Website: bh-photo
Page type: customer-info-address
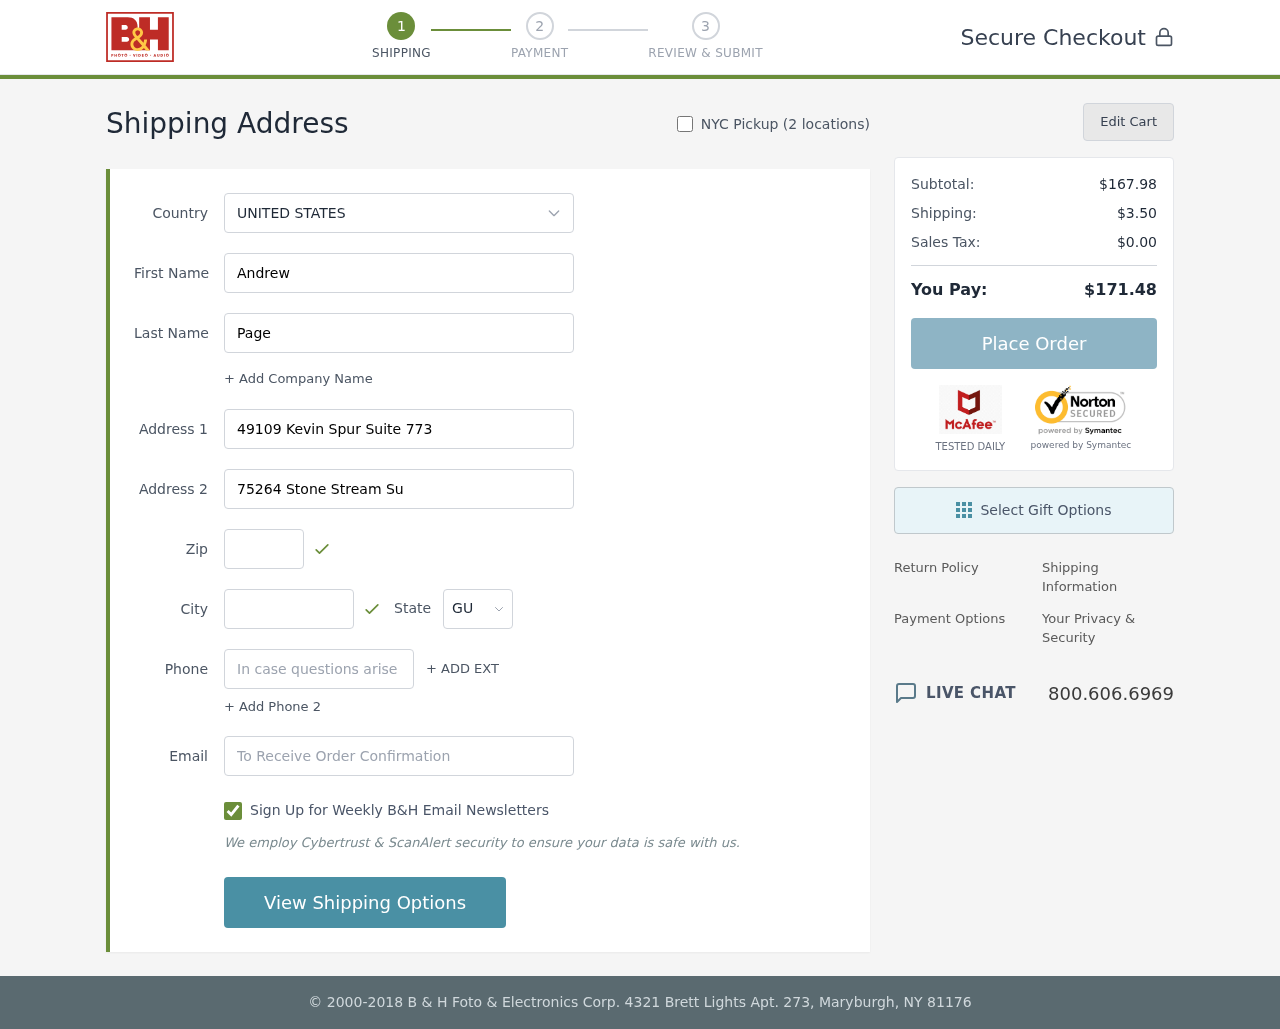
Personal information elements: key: PII_CITY
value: Gomezstad
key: PII_COUNTRY
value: United States
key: PII_EMAIL
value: andrew_page@hotmail.com
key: PII_FIRSTNAME
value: Andrew
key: PII_LASTNAME
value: Page
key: PII_PHONE
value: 4978889880
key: PII_POSTCODE
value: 07169
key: PII_STATE_ABBR
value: GU
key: PII_STREET
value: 49109 Kevin Spur Suite 773
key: PII_STREET2
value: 75264 Stone Stream Suite 024
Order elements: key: ORDER_SUBTOTAL
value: $167.98
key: ORDER_SHIPPING_COST
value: $3.50
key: ORDER_TAX
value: $0.00
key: ORDER_TOTAL
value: $171.48